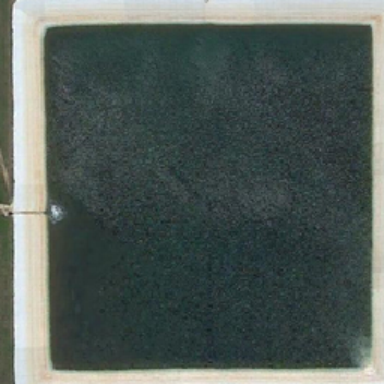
The pond is square .